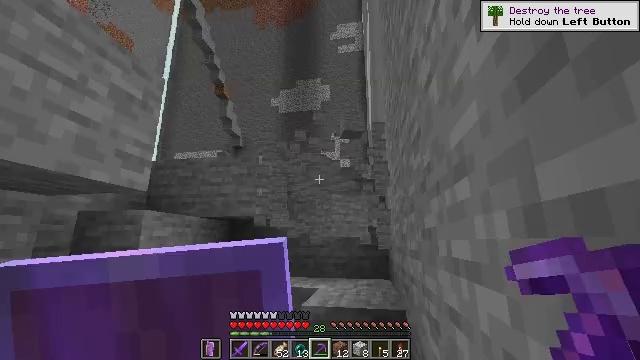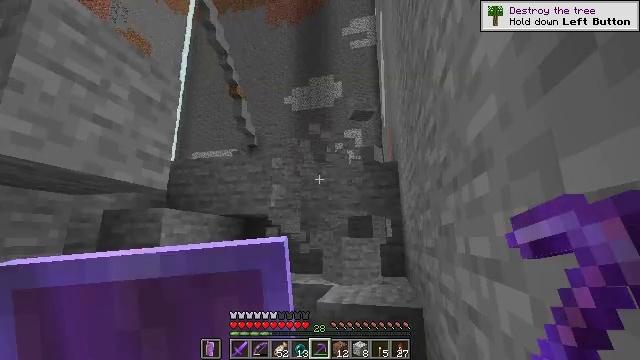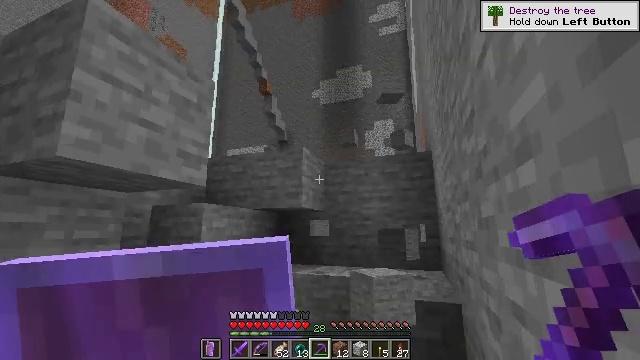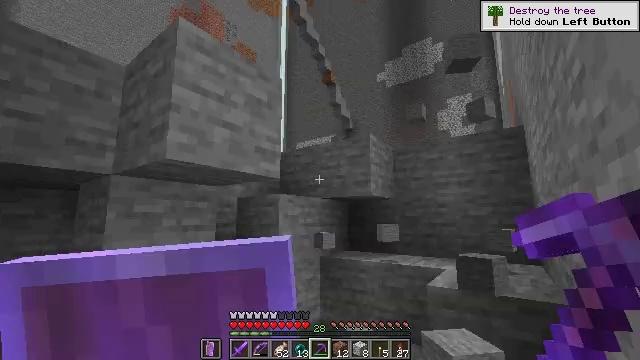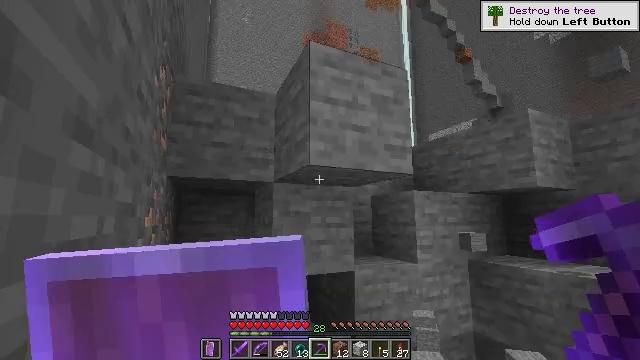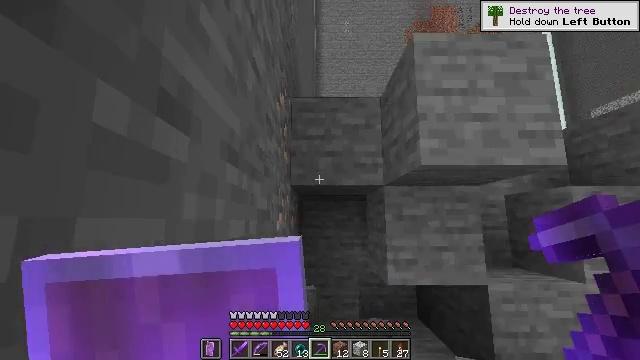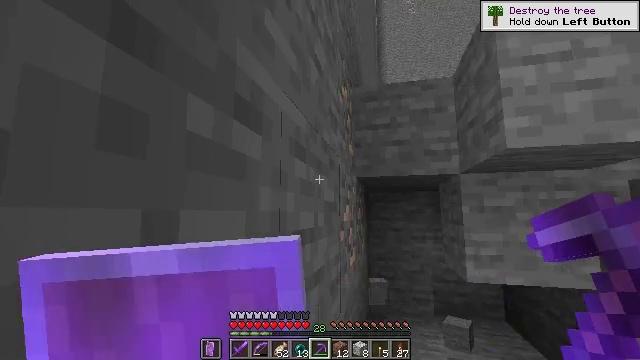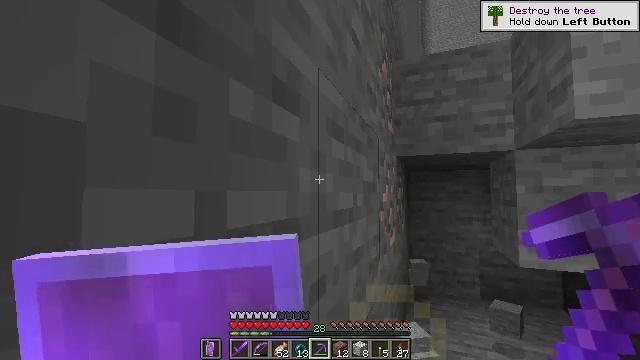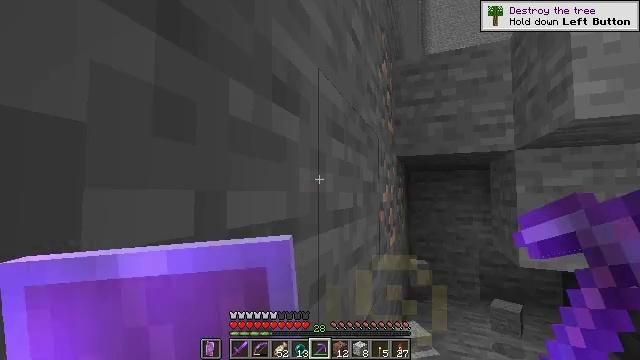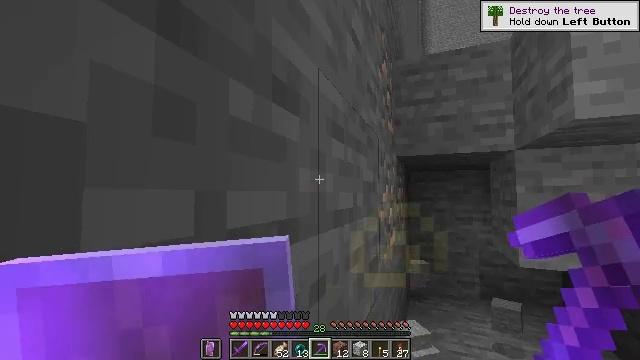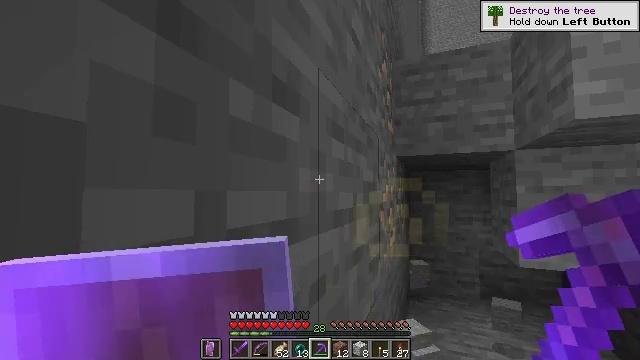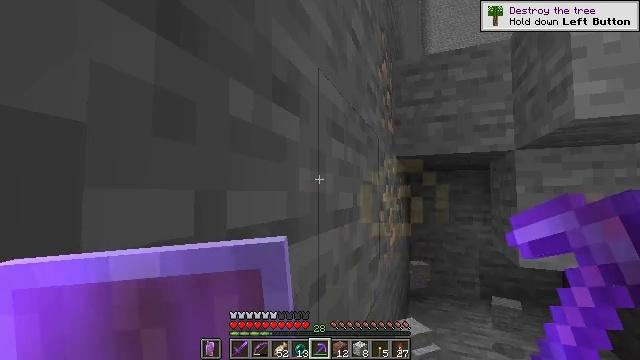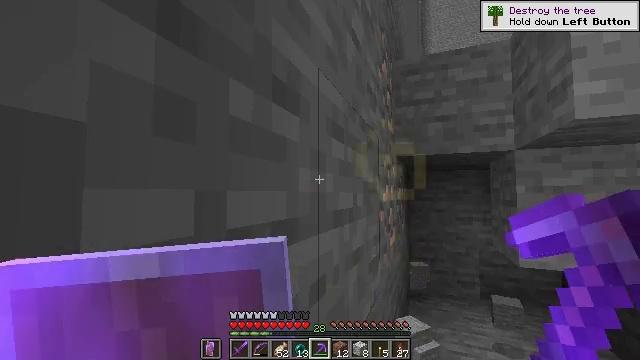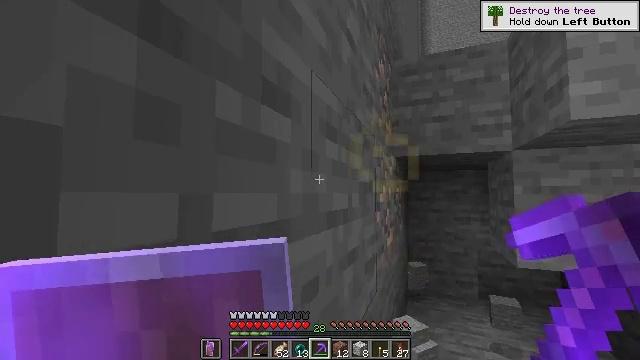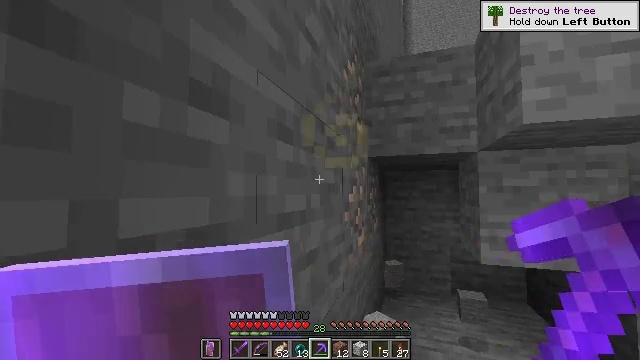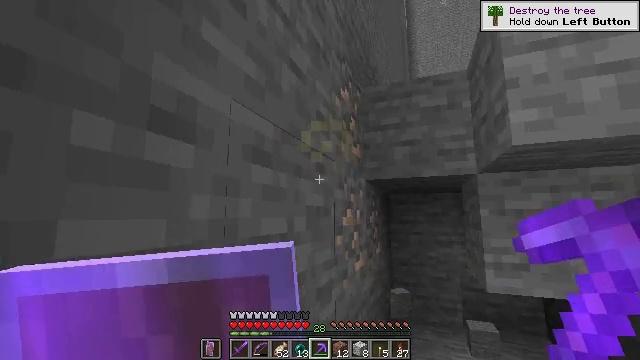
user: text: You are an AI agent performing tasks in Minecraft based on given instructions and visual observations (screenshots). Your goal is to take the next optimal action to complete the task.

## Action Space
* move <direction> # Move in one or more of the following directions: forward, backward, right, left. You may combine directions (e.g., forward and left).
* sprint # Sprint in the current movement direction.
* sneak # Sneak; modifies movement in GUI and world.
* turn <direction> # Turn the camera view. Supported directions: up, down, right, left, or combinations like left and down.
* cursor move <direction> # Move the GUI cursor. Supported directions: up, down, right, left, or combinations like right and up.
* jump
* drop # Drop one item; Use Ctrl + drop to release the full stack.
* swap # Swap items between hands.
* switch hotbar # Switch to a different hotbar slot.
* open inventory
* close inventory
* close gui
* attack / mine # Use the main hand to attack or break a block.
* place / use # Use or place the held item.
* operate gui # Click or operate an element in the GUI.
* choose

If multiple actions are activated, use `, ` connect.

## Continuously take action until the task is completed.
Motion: motion action
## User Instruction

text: Break the iron ore with a tool.
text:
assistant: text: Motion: turn left, attack / mine
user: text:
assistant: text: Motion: turn left and down, attack / mine
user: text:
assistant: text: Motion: turn left and down
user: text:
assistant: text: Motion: turn left
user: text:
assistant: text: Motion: turn left
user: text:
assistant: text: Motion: turn left and down
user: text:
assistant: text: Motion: turn left and down
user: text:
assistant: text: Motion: no_op
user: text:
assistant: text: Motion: no_op
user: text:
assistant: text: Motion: no_op
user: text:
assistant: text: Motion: no_op
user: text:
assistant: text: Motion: no_op
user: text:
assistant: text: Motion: move right
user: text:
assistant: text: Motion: move right, turn right
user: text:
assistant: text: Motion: move right, turn left and up
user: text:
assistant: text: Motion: move right, turn left and up
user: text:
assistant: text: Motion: move right
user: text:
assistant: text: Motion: move right
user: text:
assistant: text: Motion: no_op
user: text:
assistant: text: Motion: no_op
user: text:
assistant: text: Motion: no_op
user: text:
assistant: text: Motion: no_op
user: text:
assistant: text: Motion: no_op
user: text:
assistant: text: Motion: move forward, turn left
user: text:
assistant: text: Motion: move forward, turn left and up
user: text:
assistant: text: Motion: move forward, turn left and up
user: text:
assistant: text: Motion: move forward, turn left and up
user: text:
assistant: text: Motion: move forward
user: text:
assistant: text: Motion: move forward, turn left and up
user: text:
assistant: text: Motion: turn up